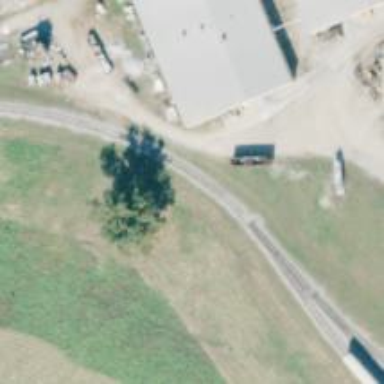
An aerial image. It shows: Railway spur service.